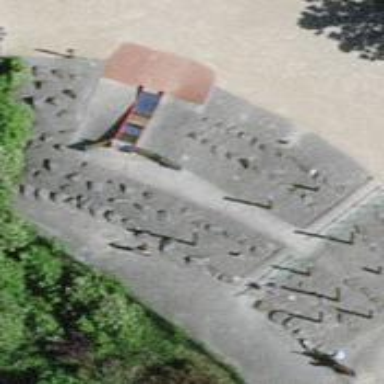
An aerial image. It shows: Playground area for leisure activities on the land.